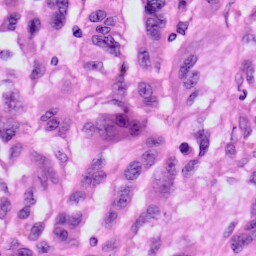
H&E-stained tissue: Skin